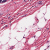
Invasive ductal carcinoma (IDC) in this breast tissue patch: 0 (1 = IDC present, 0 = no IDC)